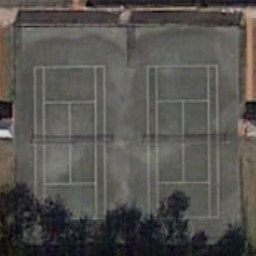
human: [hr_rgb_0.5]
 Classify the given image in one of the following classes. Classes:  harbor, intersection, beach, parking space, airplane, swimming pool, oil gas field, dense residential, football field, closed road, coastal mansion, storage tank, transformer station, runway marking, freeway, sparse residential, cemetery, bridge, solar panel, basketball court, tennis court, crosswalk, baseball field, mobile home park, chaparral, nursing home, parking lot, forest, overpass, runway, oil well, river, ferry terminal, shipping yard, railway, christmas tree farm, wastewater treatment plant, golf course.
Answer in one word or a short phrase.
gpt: tennis court